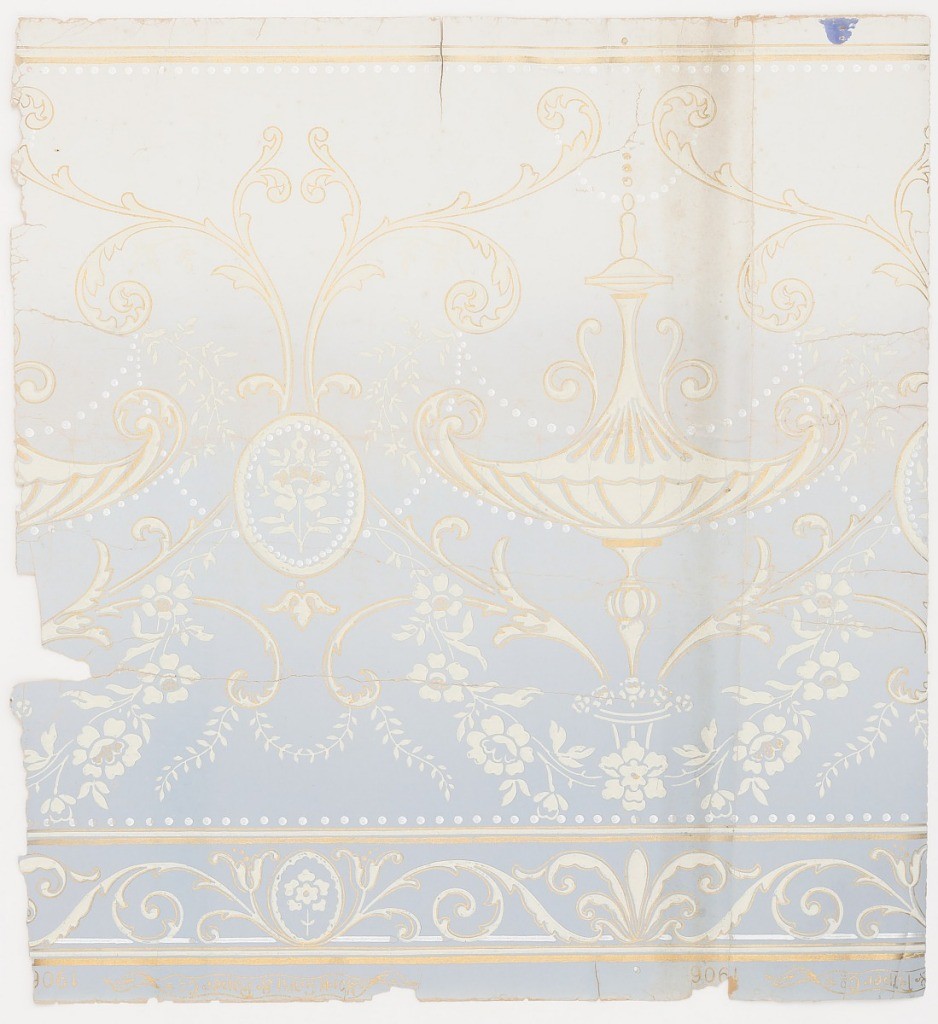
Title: Frieze
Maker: York Wall Paper Company, 1895
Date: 1890–1920
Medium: Machine-printed
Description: Delicate urns and floral ornament with foliate band running along the bottom edge.  Printed in white and gold on a background that fades from medium blue at the bottom to a pale blue at the top.